Field crop: tomato
Growth stage: 1
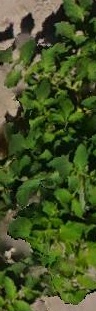
Species: tomato